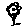
Label: flower